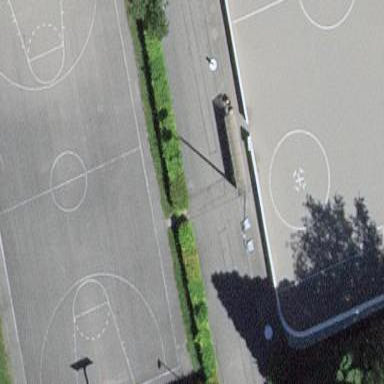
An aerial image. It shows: Asphalt basketball court on pitch.